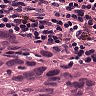
Metastatic tissue present: yes